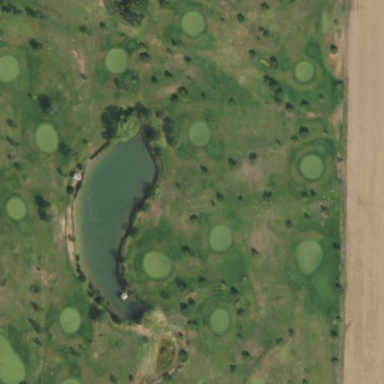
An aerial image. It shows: Golf course.